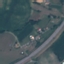
Label: Highway